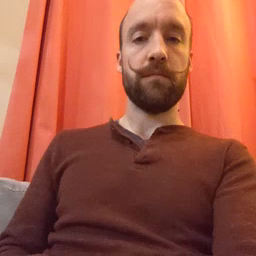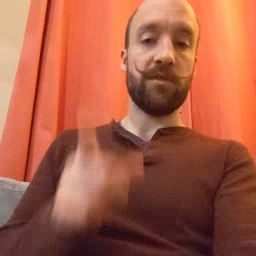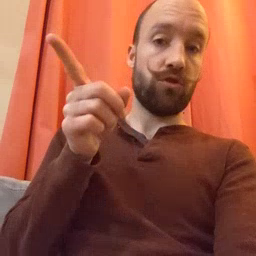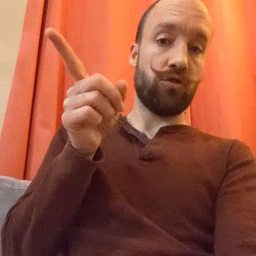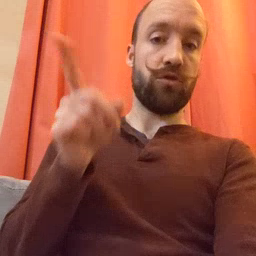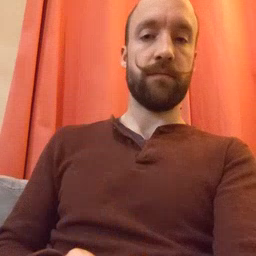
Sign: hesheit